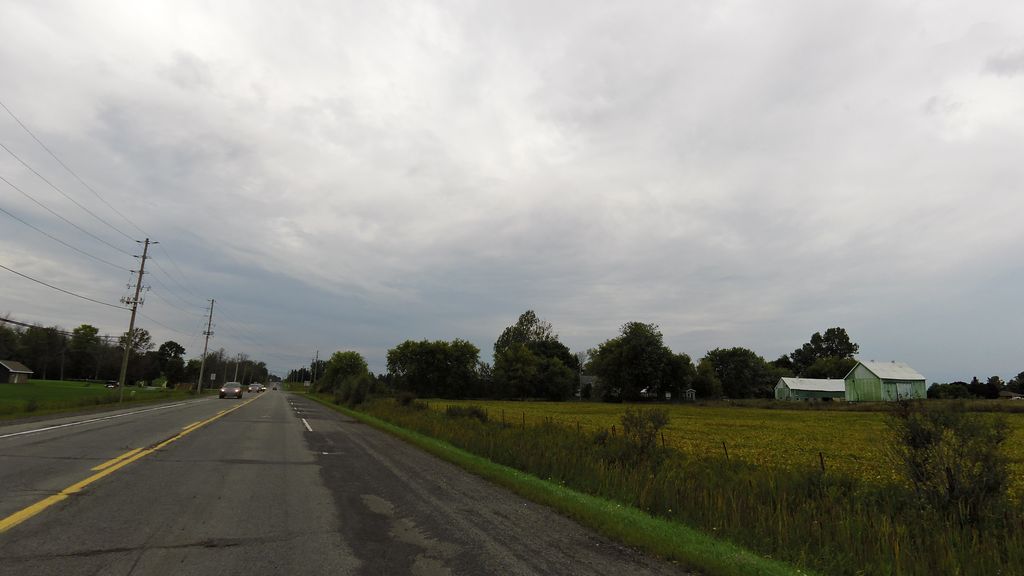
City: ottawa-gatineau